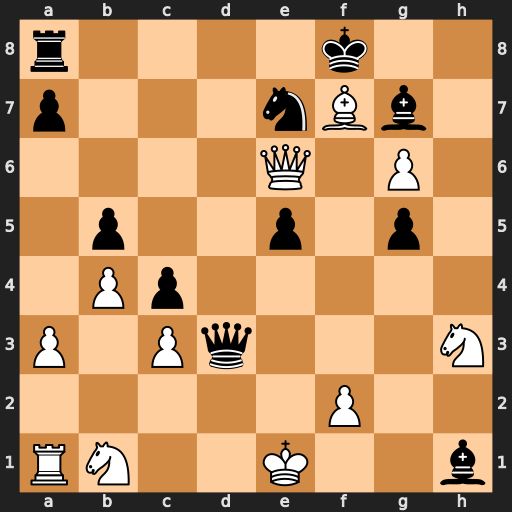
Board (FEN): r4k2/p3nBb1/4Q1P1/1p2p1p1/1Pp5/P1Pq3N/5P2/RN2K2b
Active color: w
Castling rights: Q
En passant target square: -
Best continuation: Nxg5